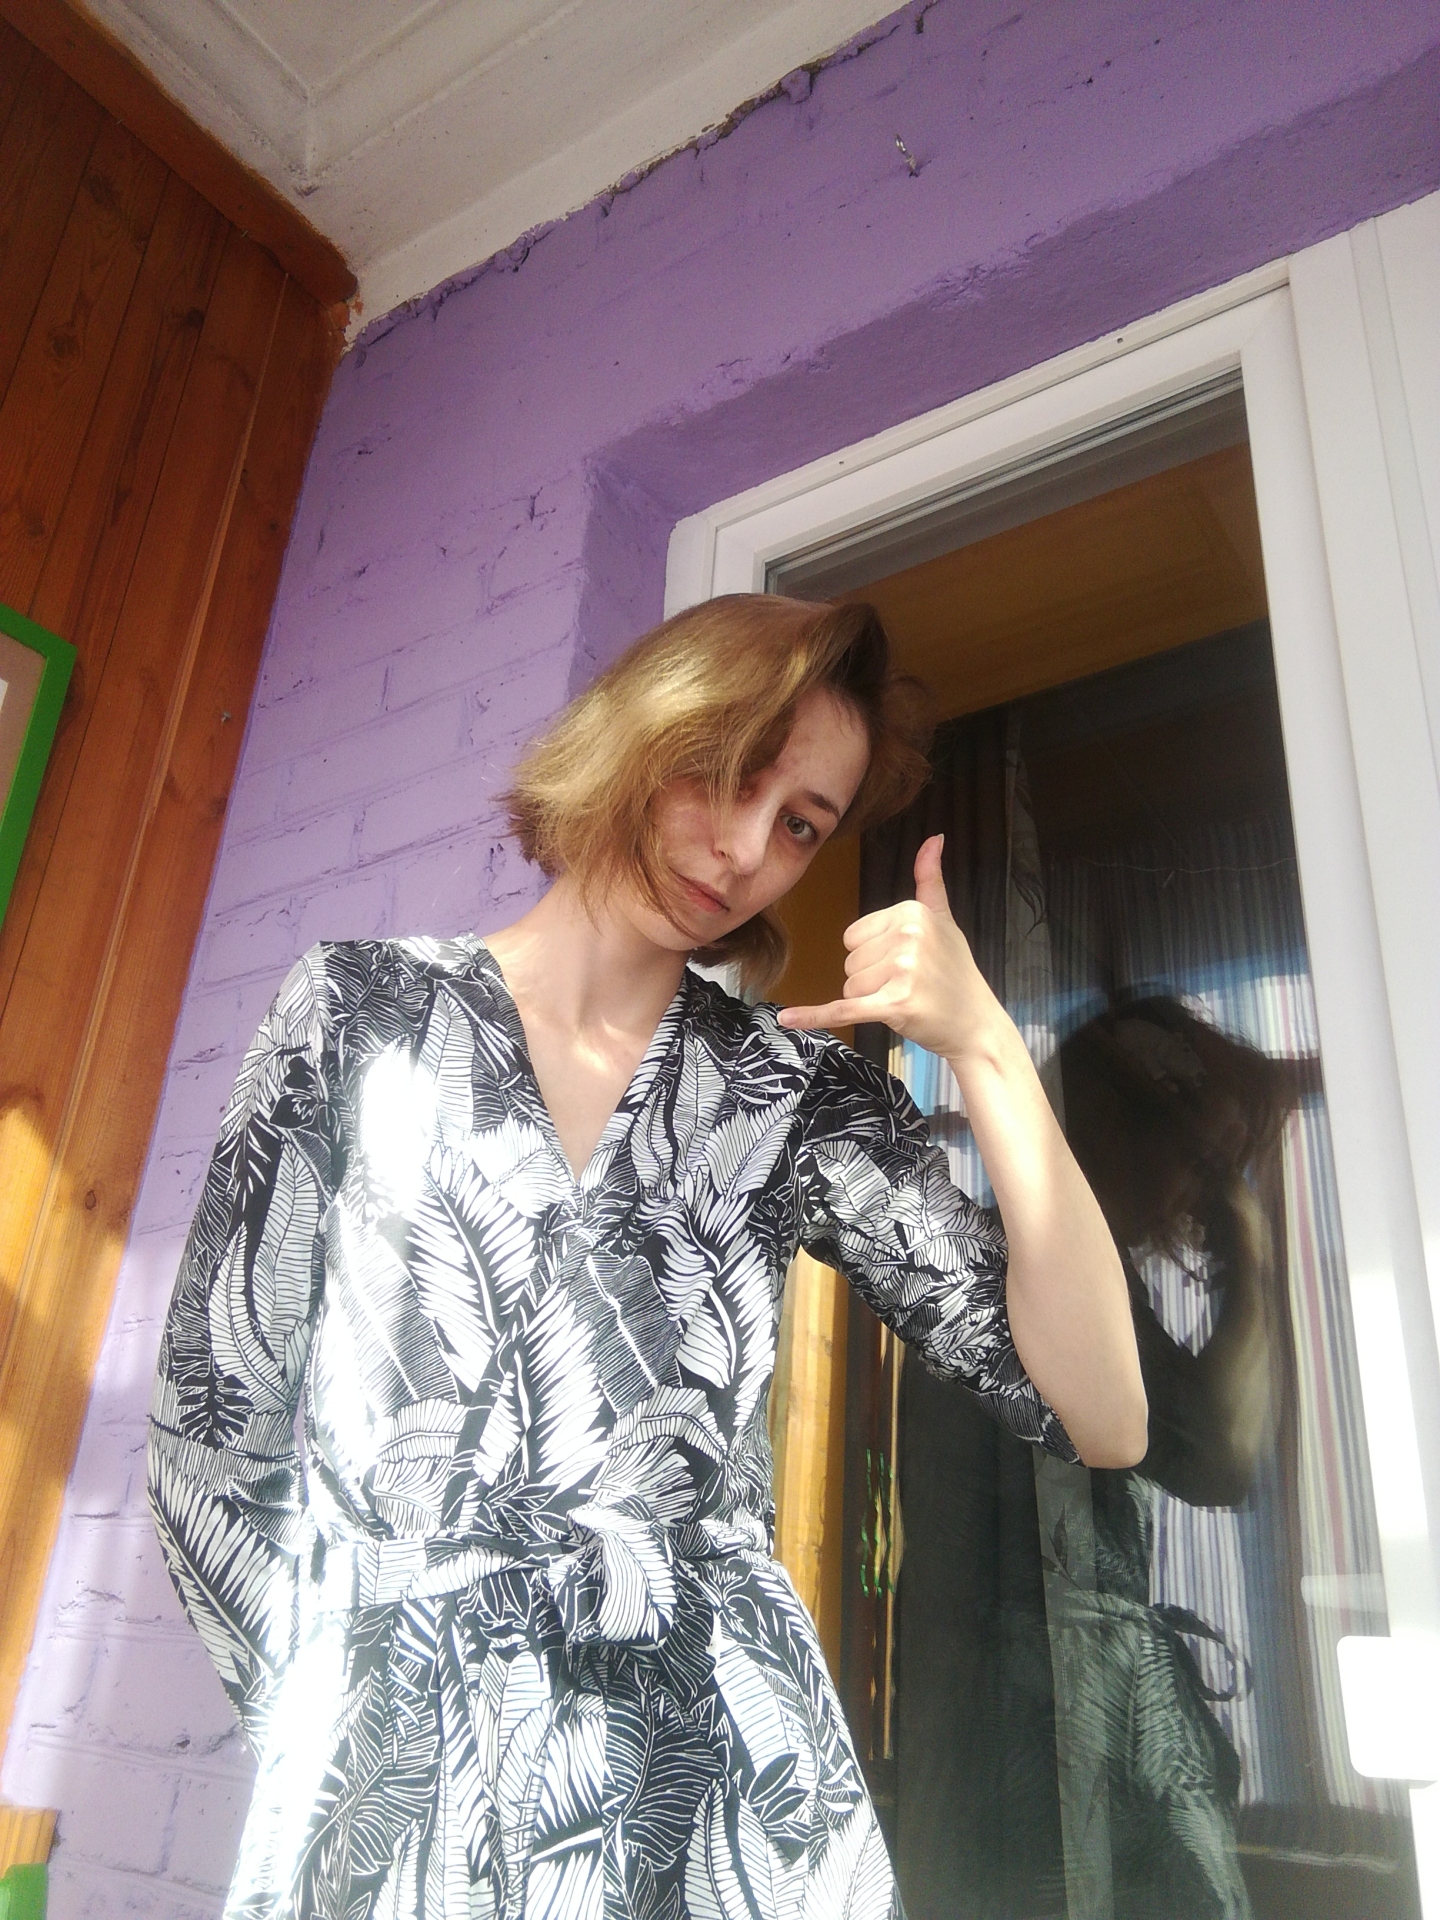
Label: noise